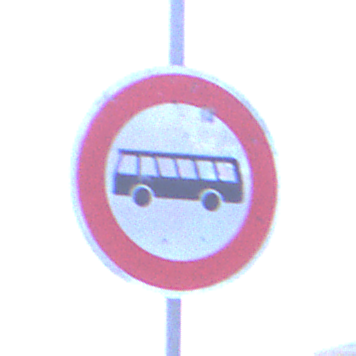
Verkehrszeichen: VerbotKraftomnibusse
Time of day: SunriseSunset
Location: Outdoor (Urban)
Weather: Overcast
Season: NotSpecified
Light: Natural